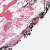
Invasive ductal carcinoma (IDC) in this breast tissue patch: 0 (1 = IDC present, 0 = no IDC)